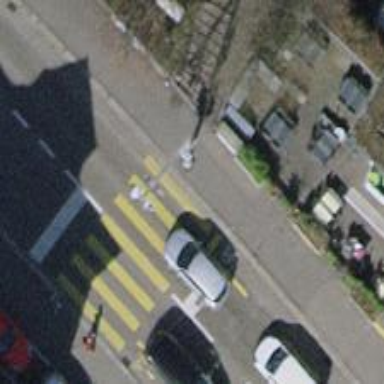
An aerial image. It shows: Steps with asphalt surface and ramp.